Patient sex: F
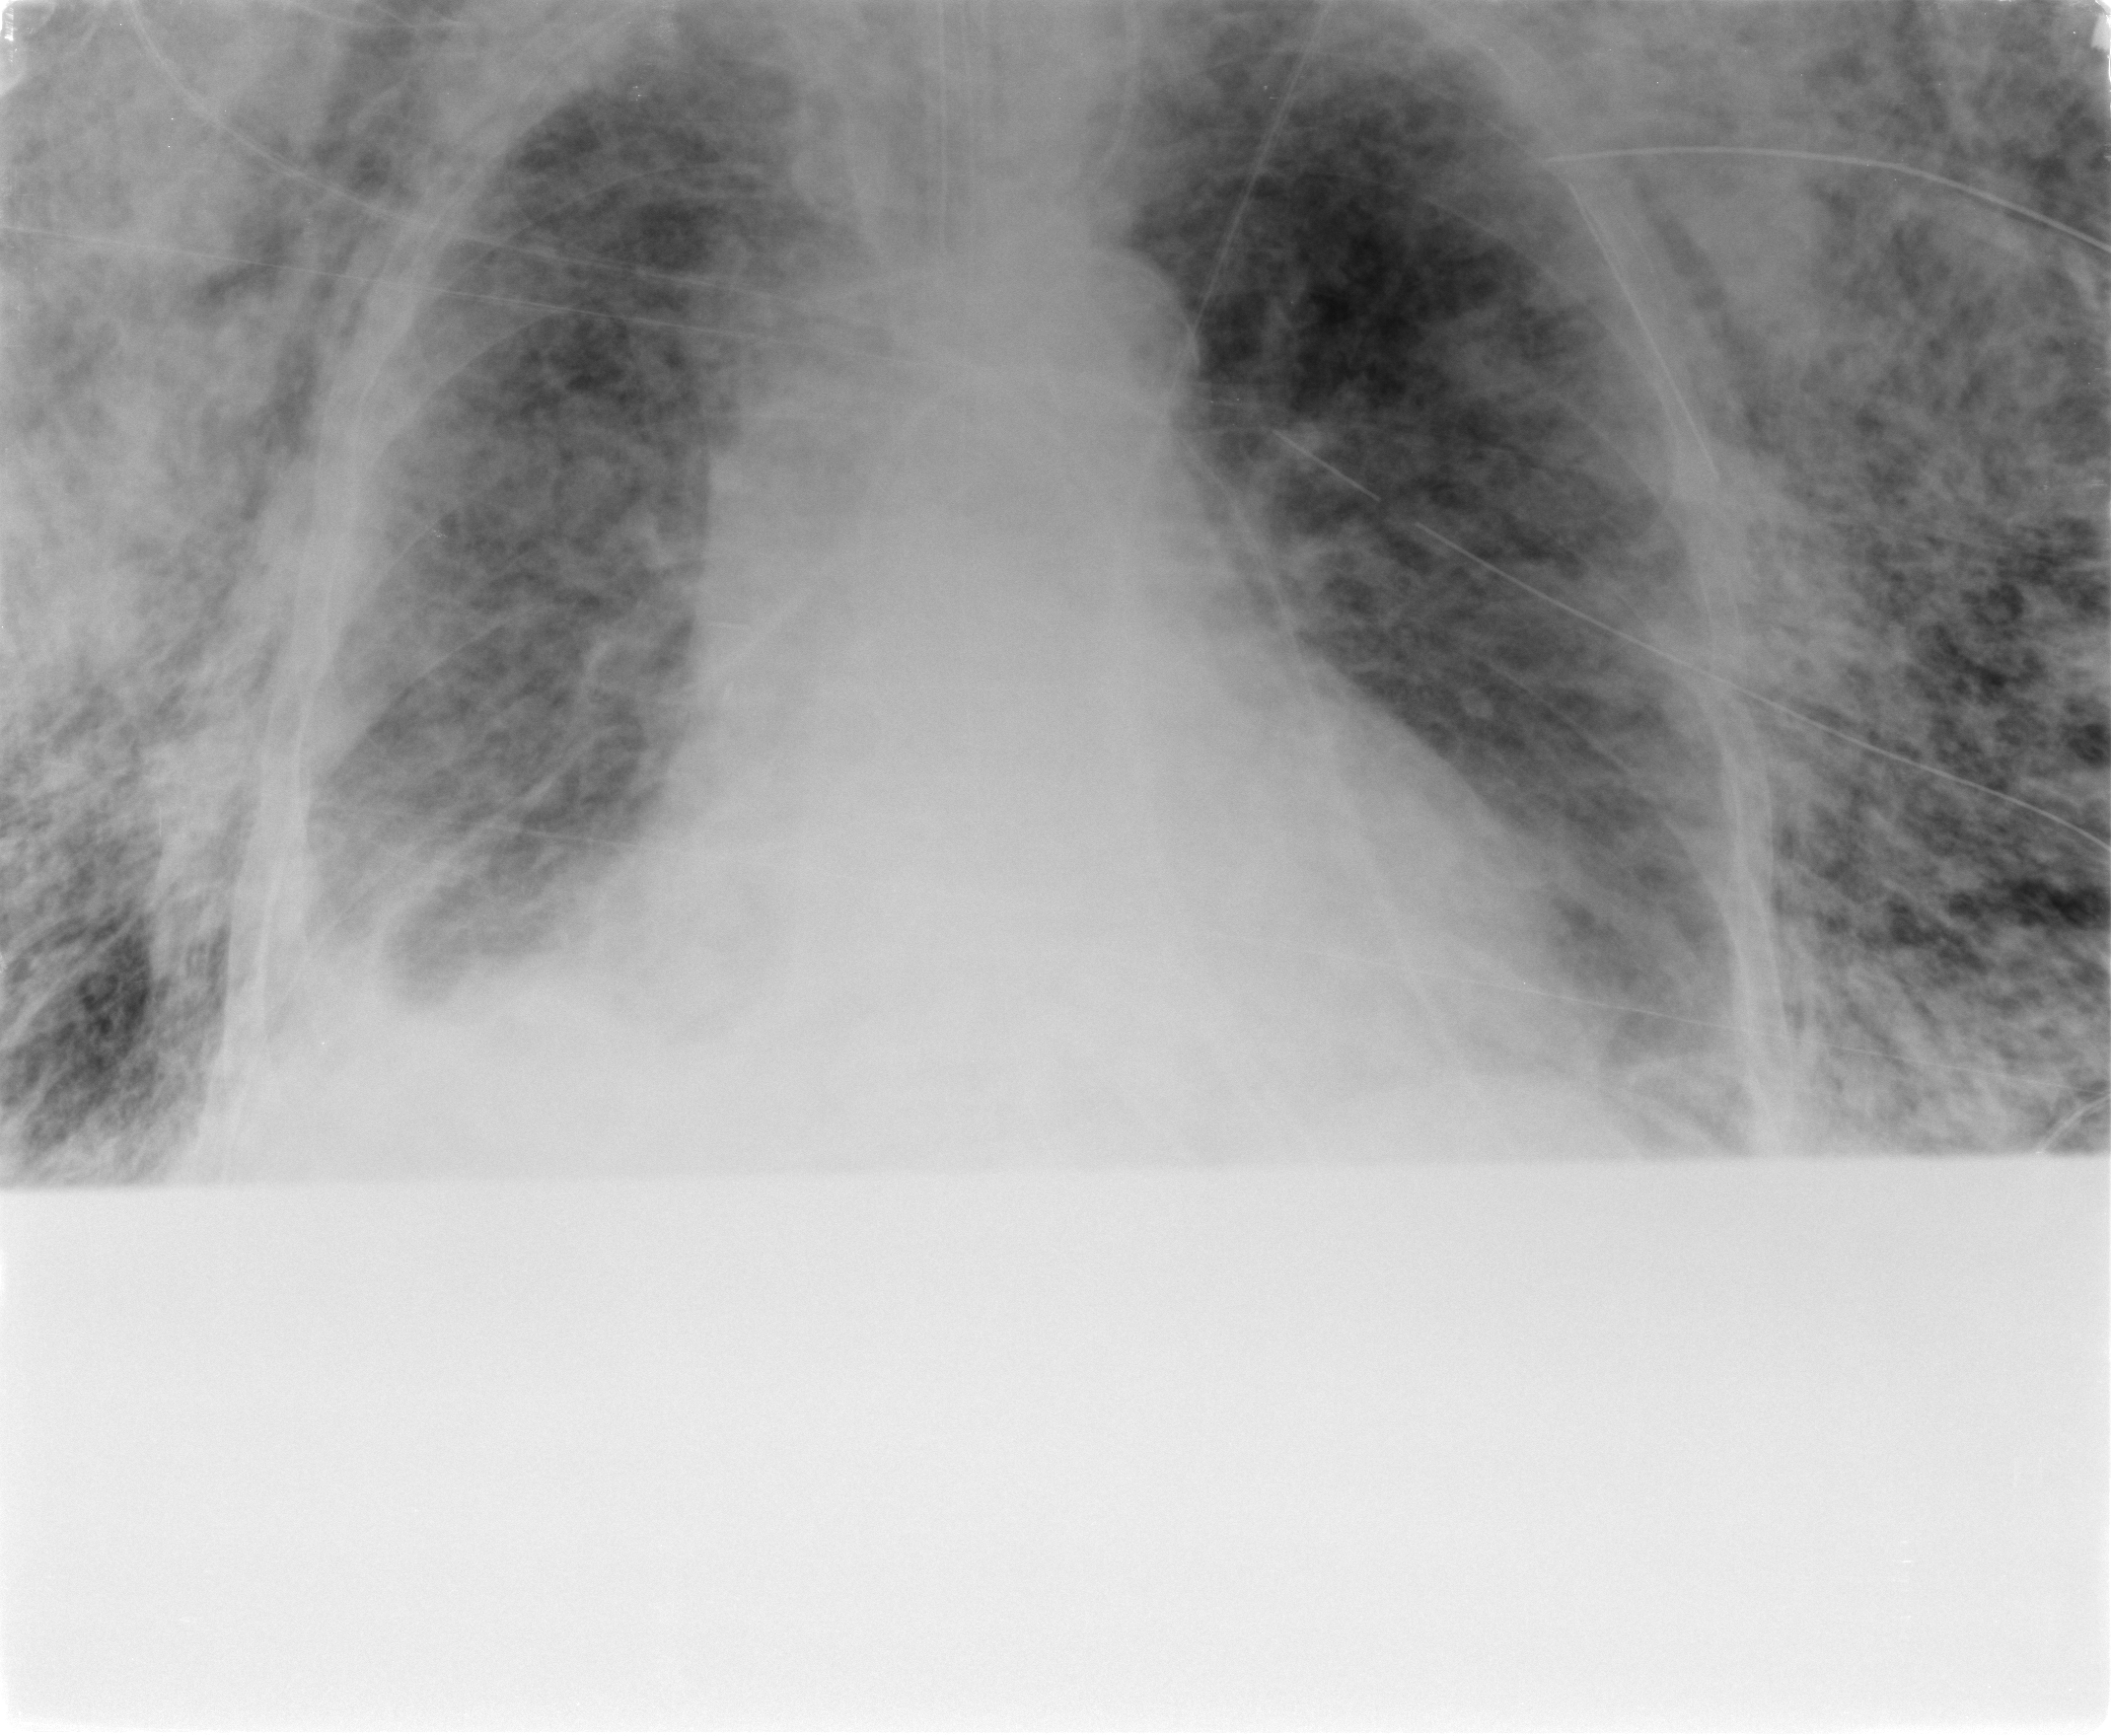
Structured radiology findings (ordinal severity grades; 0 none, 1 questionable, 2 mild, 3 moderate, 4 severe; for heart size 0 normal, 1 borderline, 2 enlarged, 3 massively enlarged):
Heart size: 2
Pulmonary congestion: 0
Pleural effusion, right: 2
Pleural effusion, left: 0
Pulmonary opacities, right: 0
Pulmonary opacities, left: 0
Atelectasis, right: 0
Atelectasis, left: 0